Question: I'm working on a screen where I'm displaying the list of products but when the user clicks on different checkboxes, I got the value of checked checkboxes value in action parameter. Here is my screen.

Now what I want to request the query dynamically on different items selection.
'''
public async Task<IEnumerable<Product>> GetSpecificProducts
(List<int> brands, List<int> categories, List<int> sugar)
{
var products = await _context.Products
.Where(x => x.BrandId == ???)
.Where(x => x.CategoryId == ???)
.Where(x => x.Sugar == ???)
.ToListAsync();
}'
'''
I've already take a look on some stackoverflow questions but I'm just getting results in case of single value like <URL>. How can I generate the dynamic linq on multiple where clauses.
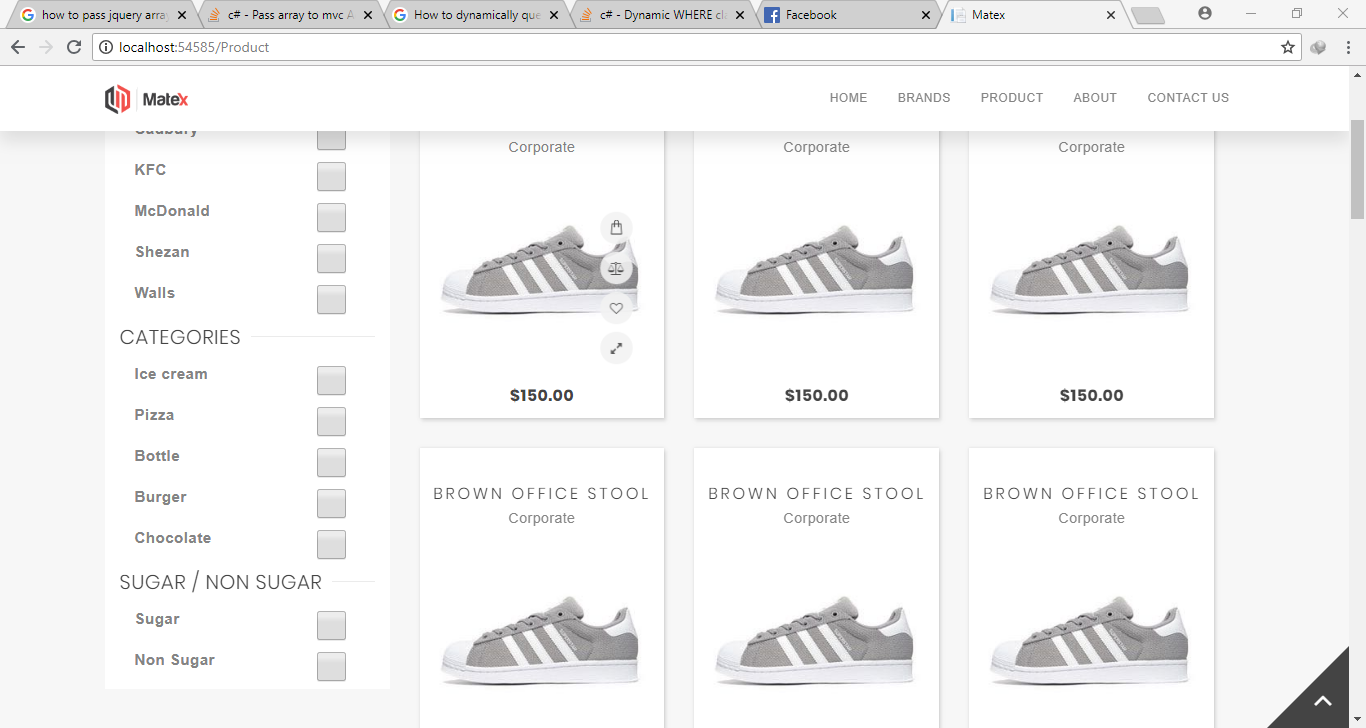
Answer: You just need to check that each collection is not empty before including it as a filter of your query like below:
'''
public async Task<IEnumerable<Product>> GetSpecificProducts
(List<int> brands, List<int> categories, bool? sugar)
{
IQueryable<Product> query = _context.Products;
if(brands != null && brands.Any())
query = query.Where(x => brands.Contains(x.BrandId));
if(categories != null && categories.Any())
query = query.Where(x => categories.Contains(x.CategoryId));
if(sugar.HasValue)
query = query.Where(x => x.Sugar == sugar);
var products = await query.ToListAsync();
}
'''